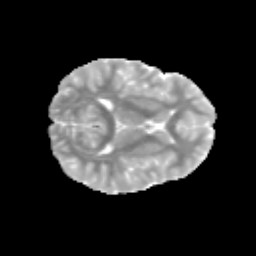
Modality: MD
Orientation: axial
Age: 13
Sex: female
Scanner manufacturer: siemens
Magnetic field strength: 3 T
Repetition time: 3.8 s
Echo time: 0.07 s